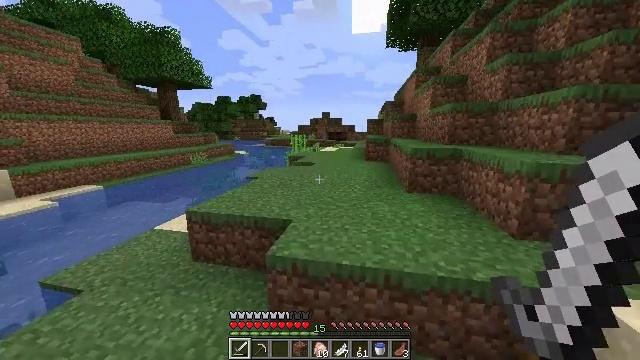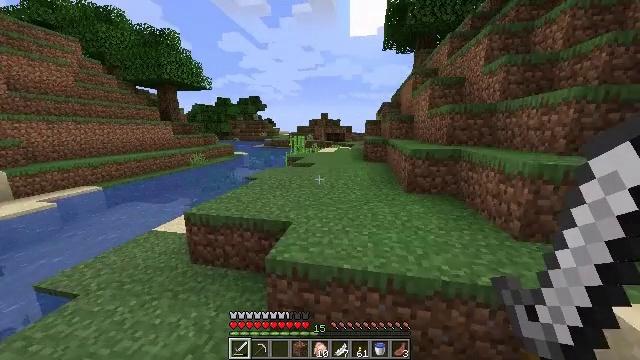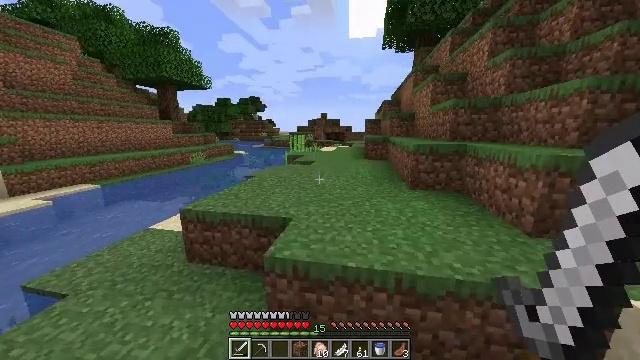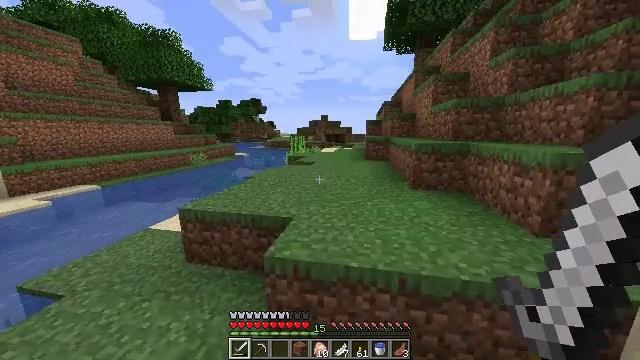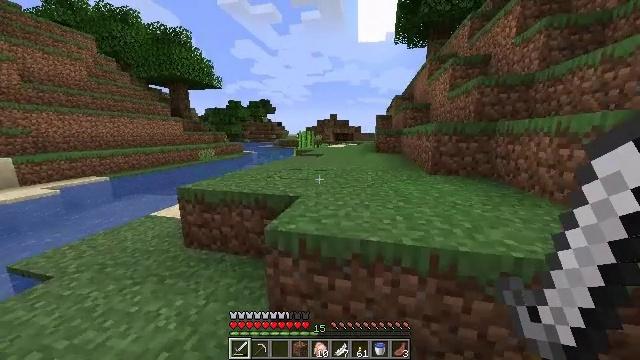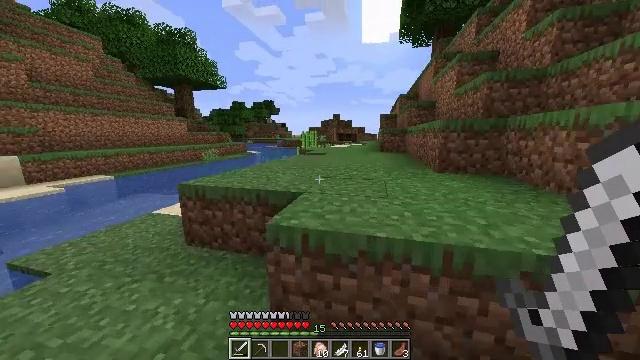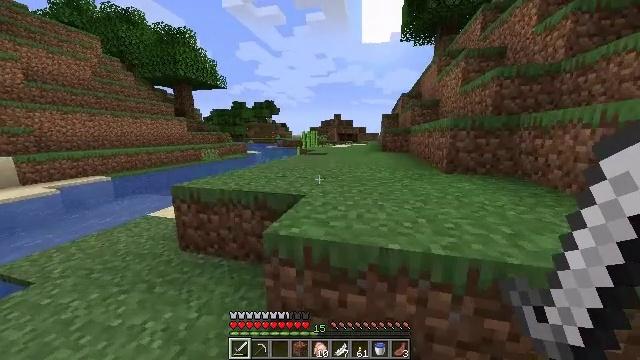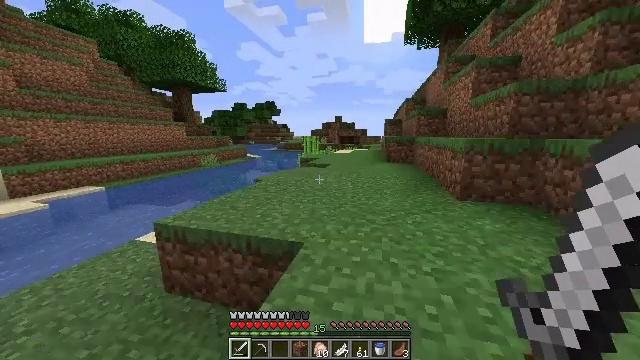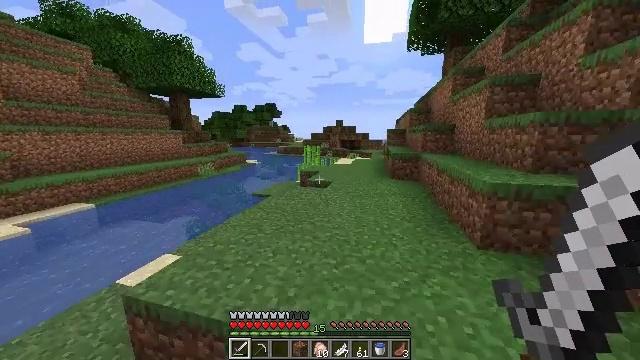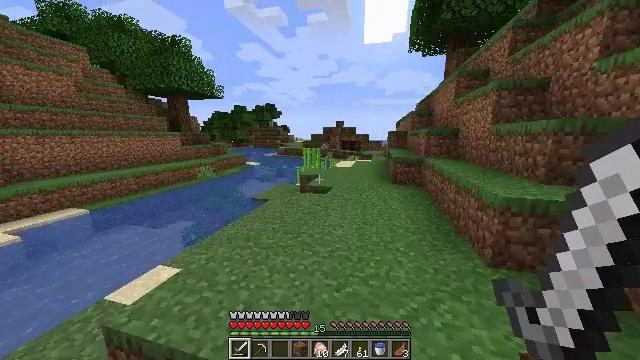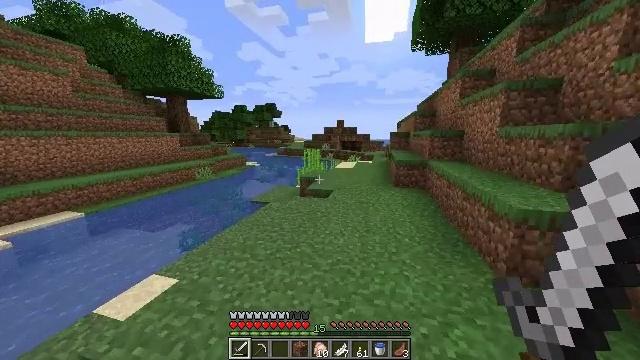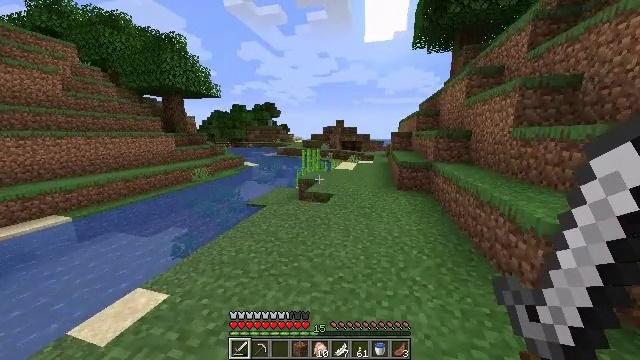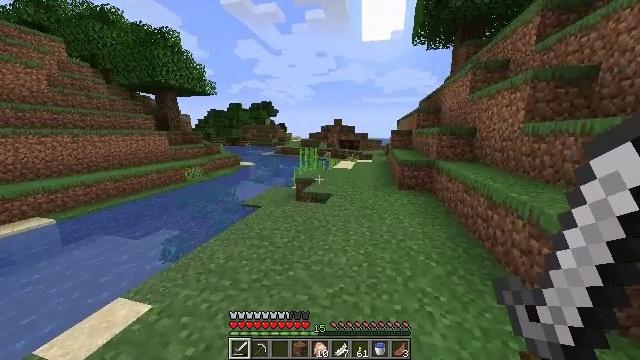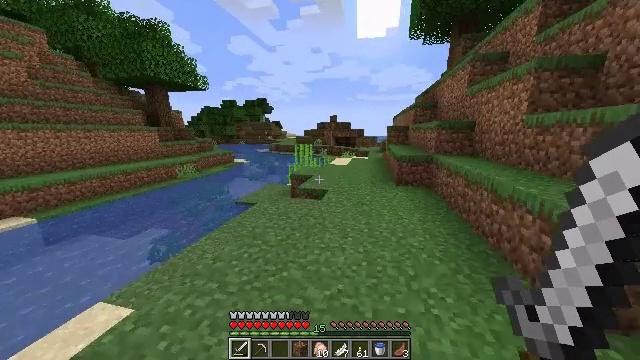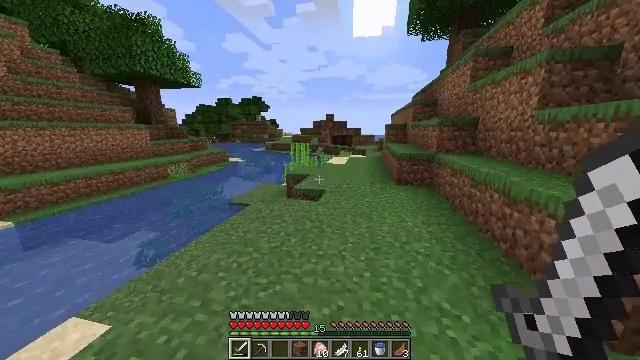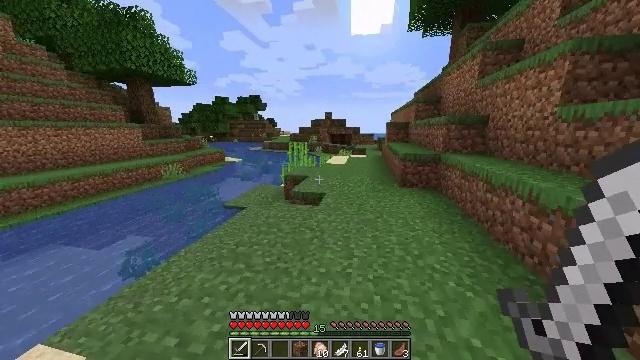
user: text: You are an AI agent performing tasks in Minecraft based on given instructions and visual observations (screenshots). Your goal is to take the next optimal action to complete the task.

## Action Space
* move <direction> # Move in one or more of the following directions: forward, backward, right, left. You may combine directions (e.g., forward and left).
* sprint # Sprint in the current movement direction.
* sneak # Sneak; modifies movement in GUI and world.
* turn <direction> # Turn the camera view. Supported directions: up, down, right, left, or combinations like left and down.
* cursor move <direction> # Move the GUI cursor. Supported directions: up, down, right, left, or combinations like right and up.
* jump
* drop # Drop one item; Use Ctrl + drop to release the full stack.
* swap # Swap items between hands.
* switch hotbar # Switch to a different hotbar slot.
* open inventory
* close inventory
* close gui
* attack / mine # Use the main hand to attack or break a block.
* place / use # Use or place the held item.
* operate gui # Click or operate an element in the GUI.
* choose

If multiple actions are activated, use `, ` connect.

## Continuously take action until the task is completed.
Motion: motion action
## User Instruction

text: Collect sand to make glass.
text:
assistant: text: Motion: move forward, sprint
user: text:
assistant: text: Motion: move forward, sprint
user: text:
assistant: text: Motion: move forward, sprint
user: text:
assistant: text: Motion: move forward, sprint, turn left, jump
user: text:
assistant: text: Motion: move forward, sprint, jump
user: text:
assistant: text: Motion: move forward, sprint, jump
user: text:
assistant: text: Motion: move forward, sprint, jump
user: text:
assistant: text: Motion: move forward, sprint, jump
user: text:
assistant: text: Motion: move forward, sprint, jump
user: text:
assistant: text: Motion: move forward, sprint, jump
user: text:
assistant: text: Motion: move forward, sprint, jump
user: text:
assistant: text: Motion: move forward, sprint
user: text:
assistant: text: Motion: move forward, sprint, turn right
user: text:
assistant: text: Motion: move forward, sprint
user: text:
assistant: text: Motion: move forward, sprint
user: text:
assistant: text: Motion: move forward, sprint
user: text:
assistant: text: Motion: move forward, sprint
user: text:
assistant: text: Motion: move forward, sprint, turn right and down, jump
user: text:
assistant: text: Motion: move forward, sprint, jump
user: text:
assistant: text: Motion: move forward, sprint, jump
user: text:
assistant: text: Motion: move forward, sprint, jump
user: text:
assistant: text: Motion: move forward, sprint, jump
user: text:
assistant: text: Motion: move forward
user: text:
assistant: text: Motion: move forward
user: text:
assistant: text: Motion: move forward
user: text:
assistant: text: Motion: move forward
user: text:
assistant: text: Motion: move forward
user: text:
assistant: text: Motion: move forward
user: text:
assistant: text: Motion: move forward, turn left
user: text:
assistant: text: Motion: move forward, turn left